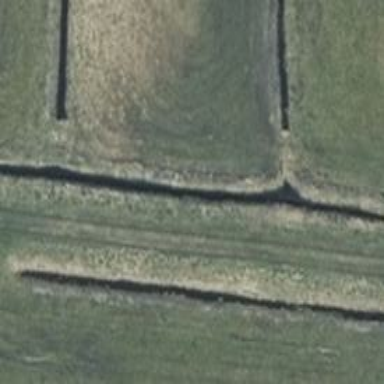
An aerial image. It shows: Grassy track.